Aerial crown-view tile of a tropical tree (Barro Colorado Island, Panama), acquired 20250715:
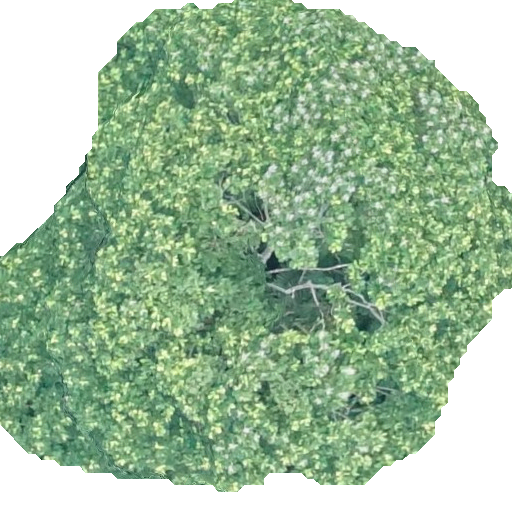
Species: Dipteryx oleifera
GBIF accepted scientific name: Dipteryx oleifera
Crown area: 290.783 m²